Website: bh-photo
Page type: customer-info-address
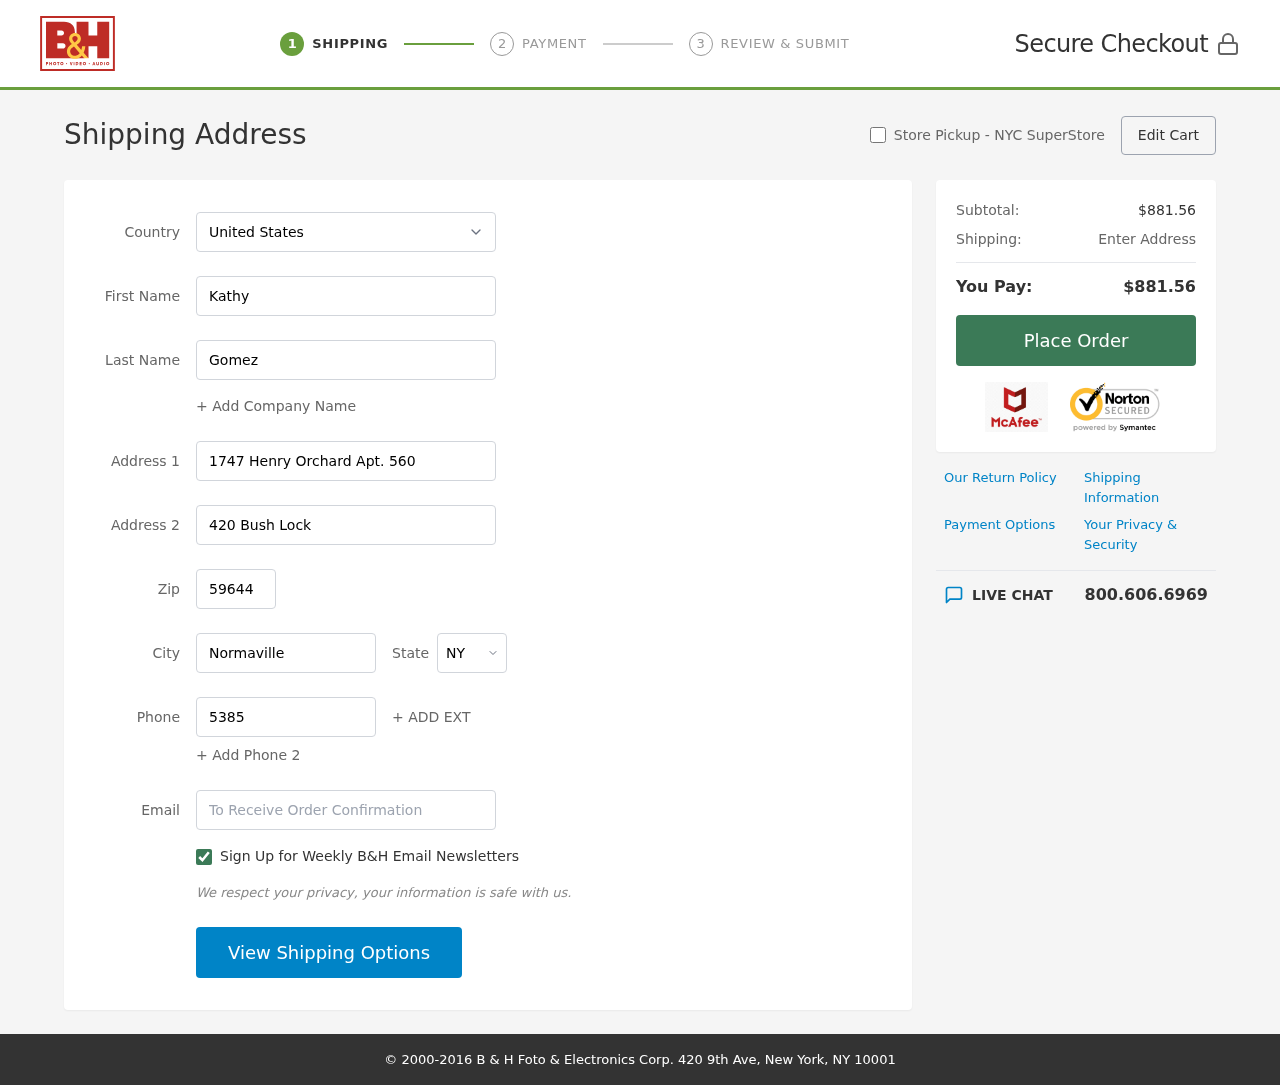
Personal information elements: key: PII_CITY
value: Normaville
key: PII_COUNTRY
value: United States
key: PII_EMAIL
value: kathy.gomez@yahoo.com
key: PII_FIRSTNAME
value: Kathy
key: PII_LASTNAME
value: Gomez
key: PII_PHONE
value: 5385001555
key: PII_POSTCODE
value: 59644
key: PII_STATE_ABBR
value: NY
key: PII_STREET
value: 1747 Henry Orchard Apt. 560
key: PII_STREET2
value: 420 Bush Lock
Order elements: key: ORDER_SUBTOTAL
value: $881.56
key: ORDER_TOTAL
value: $881.56